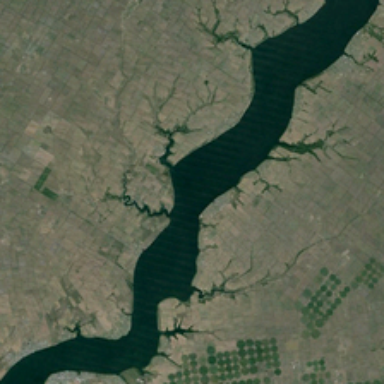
Many pieces of farmlands are in two sides of a river .